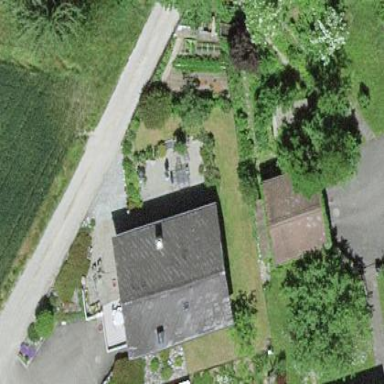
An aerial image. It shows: Residential building.